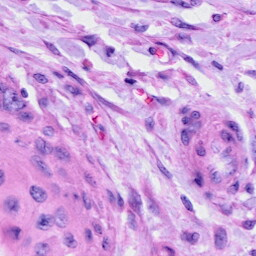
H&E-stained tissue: Cervix